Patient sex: M
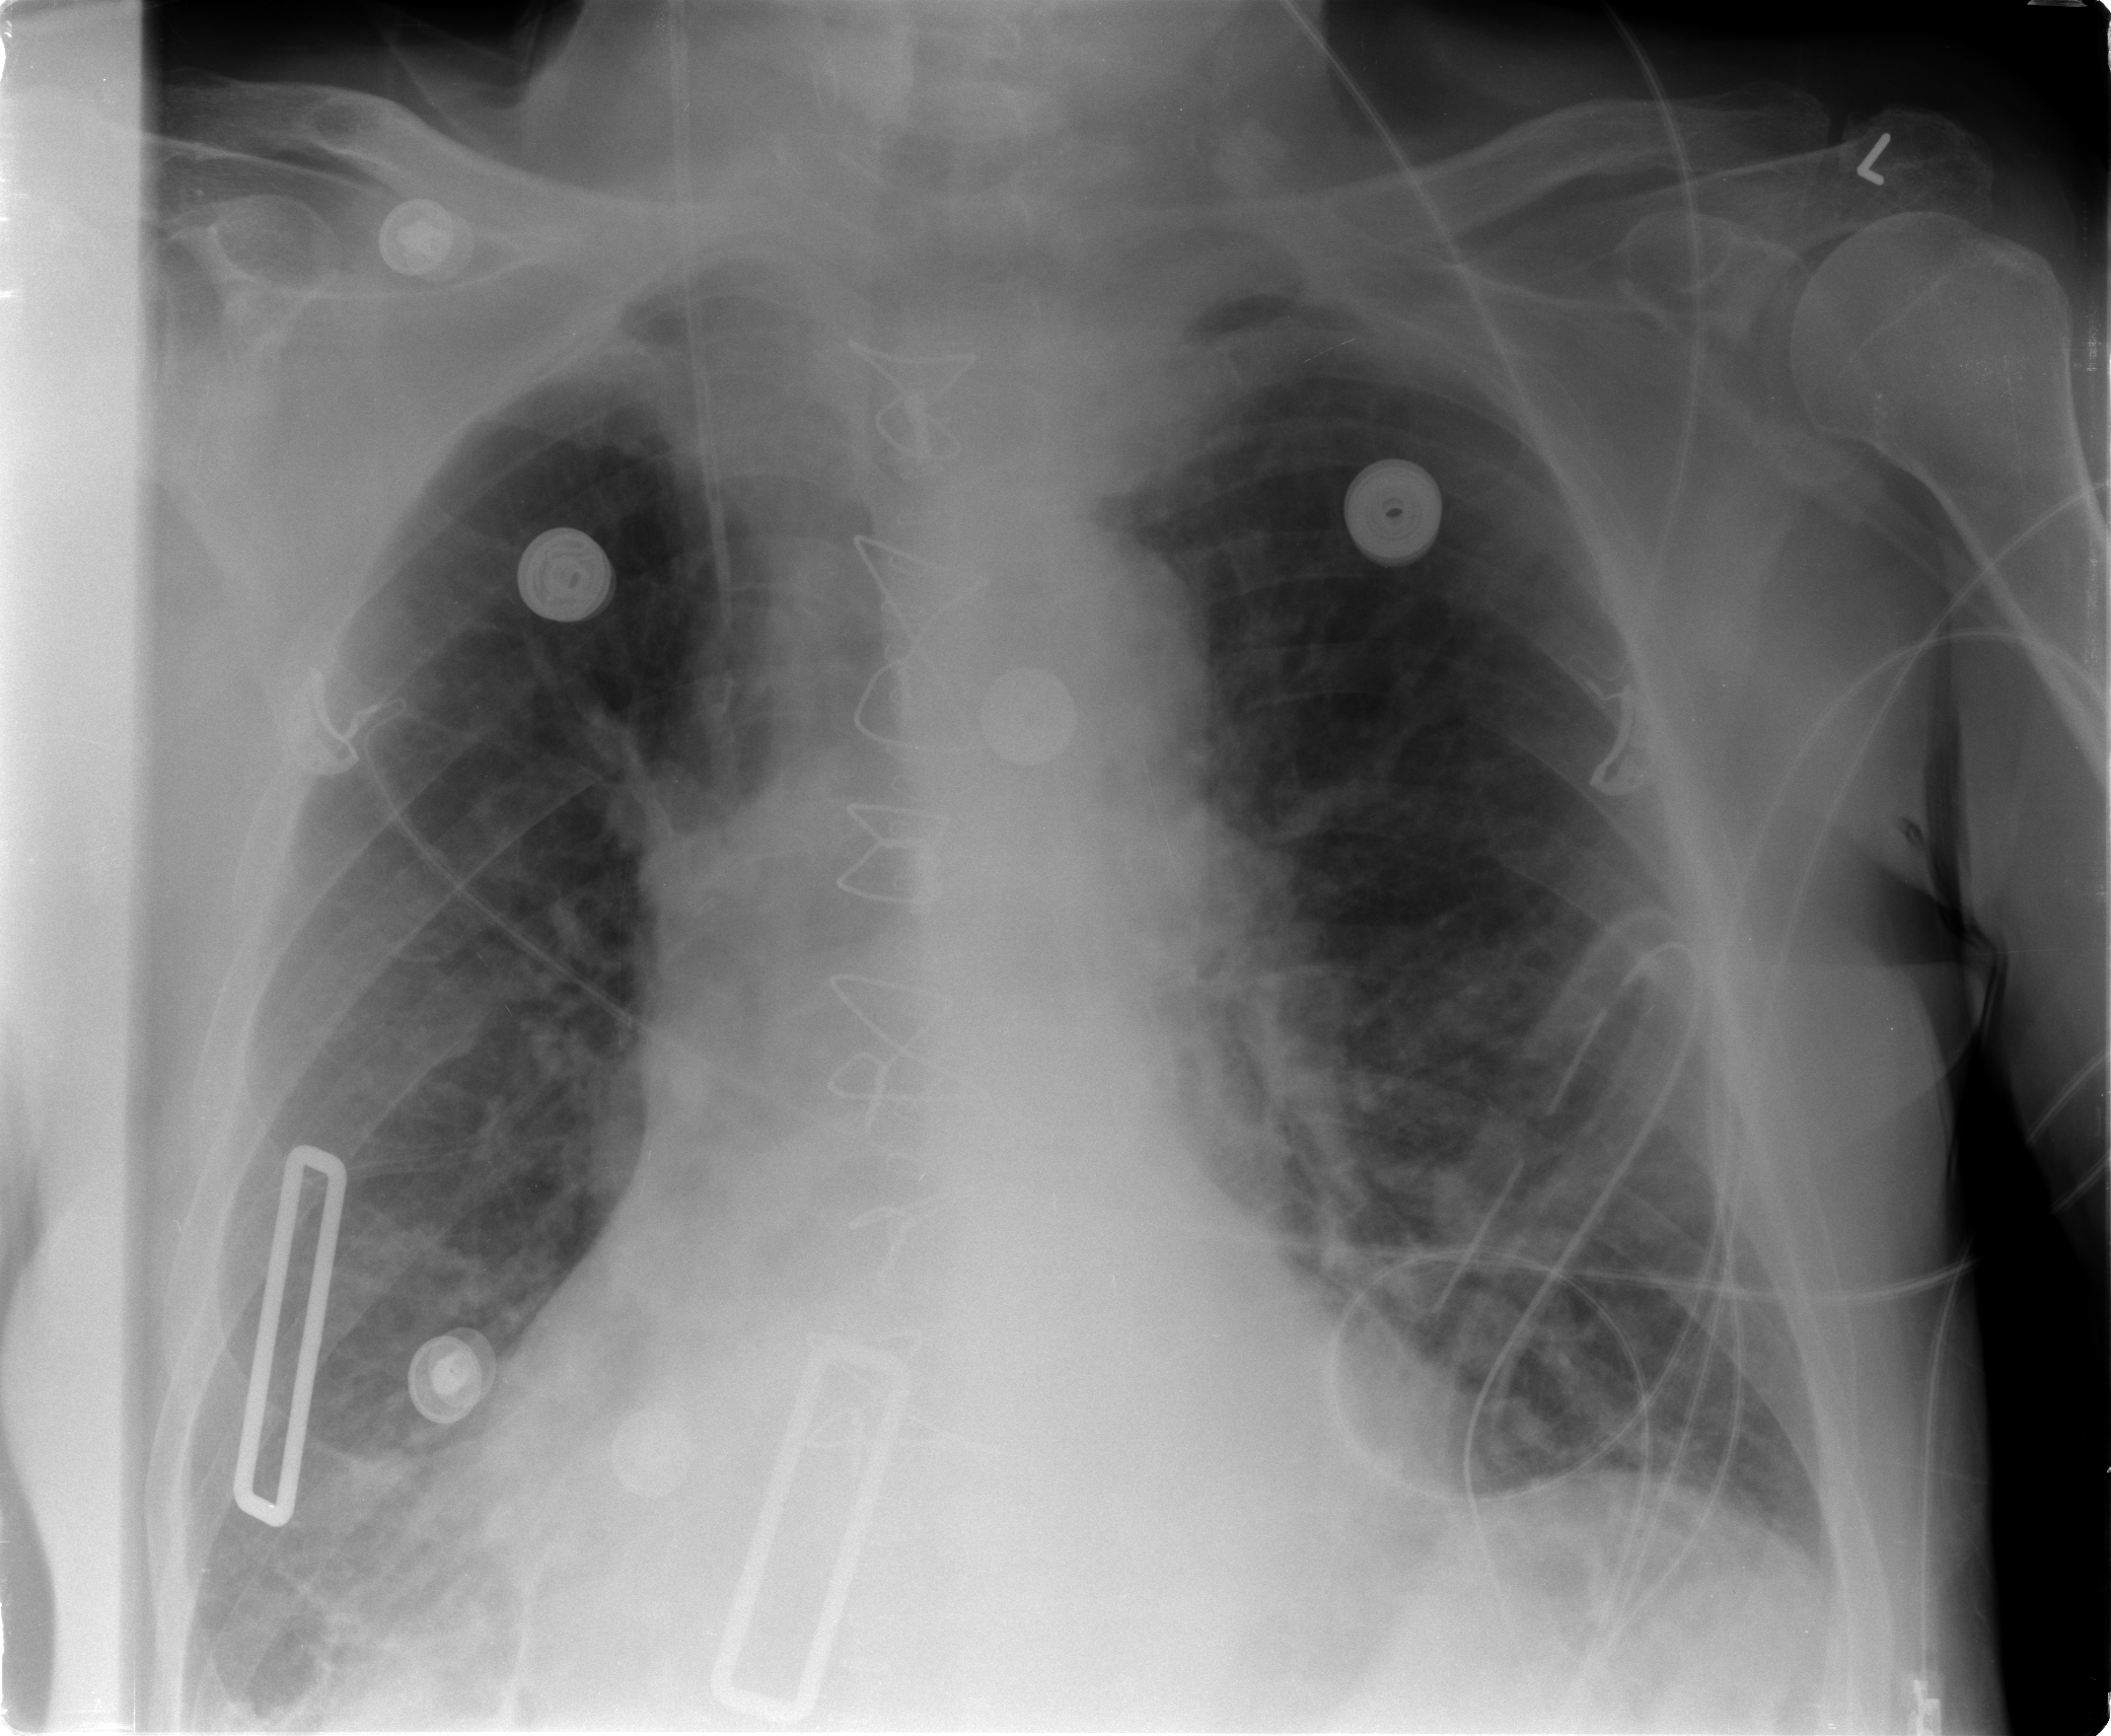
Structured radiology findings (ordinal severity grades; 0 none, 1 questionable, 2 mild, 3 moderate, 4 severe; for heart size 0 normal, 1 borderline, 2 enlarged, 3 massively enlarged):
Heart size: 2
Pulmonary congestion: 2
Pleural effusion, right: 2
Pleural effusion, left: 0
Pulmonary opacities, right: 0
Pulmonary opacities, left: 1
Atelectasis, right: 2
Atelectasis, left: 2